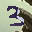
Label: 3